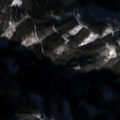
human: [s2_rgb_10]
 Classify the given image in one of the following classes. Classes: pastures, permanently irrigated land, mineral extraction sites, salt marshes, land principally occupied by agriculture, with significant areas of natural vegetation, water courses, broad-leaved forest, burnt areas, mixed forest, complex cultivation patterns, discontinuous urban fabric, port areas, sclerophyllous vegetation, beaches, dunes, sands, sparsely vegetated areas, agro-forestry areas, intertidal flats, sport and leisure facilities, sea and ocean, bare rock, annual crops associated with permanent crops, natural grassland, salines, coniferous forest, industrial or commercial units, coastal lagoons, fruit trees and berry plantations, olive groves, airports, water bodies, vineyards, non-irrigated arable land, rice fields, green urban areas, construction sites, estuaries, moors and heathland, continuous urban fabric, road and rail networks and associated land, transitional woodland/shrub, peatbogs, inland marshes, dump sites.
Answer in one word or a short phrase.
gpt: coniferous forest